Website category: jobs
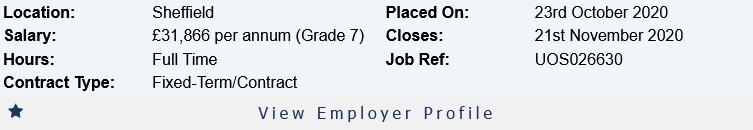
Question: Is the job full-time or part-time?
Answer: Full Time

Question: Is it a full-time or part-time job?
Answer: Full Time

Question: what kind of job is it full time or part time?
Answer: Full Time

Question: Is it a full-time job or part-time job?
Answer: Full Time

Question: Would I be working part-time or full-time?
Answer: Full Time

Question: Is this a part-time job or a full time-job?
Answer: Full Time

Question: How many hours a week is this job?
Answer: Full Time

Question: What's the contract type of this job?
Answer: Fixed-Term/Contract

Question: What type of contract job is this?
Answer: Fixed-Term/Contract

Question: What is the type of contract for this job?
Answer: Fixed-Term/Contract

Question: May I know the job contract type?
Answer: Fixed-Term/Contract

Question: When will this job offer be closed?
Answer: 21st November 2020

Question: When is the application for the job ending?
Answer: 21st November 2020

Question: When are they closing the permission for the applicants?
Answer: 21st November 2020

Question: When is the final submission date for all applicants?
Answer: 21st November 2020

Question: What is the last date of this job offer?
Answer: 21st November 2020

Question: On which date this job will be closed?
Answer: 21st November 2020

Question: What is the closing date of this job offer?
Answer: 21st November 2020

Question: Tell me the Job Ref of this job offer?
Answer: UOS026630

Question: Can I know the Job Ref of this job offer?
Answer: UOS026630

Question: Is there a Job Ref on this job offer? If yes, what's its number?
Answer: UOS026630

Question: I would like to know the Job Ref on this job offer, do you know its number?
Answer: UOS026630

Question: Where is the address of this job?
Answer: Sheffield

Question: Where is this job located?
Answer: Sheffield

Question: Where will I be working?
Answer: Sheffield

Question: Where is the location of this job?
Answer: Sheffield

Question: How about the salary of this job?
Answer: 31,866 per annum (Grade 7)

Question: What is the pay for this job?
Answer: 31,866 per annum (Grade 7)

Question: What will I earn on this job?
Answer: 31,866 per annum (Grade 7)

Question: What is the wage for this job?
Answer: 31,866 per annum (Grade 7)

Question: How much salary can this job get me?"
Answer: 31,866 per annum (Grade 7)

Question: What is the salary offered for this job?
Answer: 31,866 per annum (Grade 7)

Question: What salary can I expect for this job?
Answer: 31,866 per annum (Grade 7)

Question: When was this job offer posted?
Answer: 23rd October 2020

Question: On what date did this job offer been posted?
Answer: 23rd October 2020